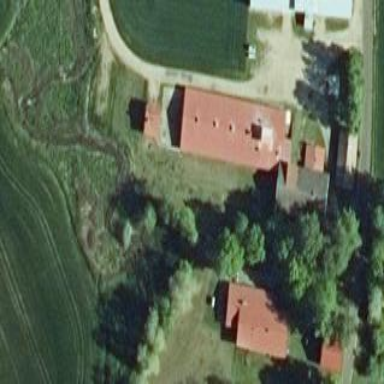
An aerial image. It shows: Farmyard in rural farm setting.